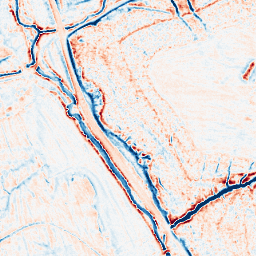
Category: edge_preserving
Decomposition family: anisotropic_diffusion
Decomposition parameters: iterations: 50
kappa: 30
gamma: 0.05
Upsampling method: sinc_blackman
Upsampling parameters: scale: 2
kernel_size: 4
Upsampling scale: 2